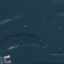
Label: SeaLake